Question: We are working on an VS extension that requires a list of Visual Studio commands like the one in this screen shot:

Example:
- - - -
Where can we find or how can we access this list?
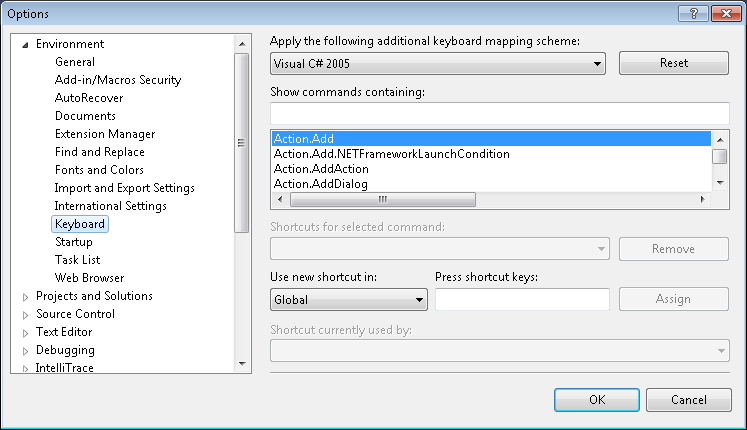
Answer: visual studio contains this lists '...\Microsoft Visual Studio 9.0\Common7\IDE\*.vsk'